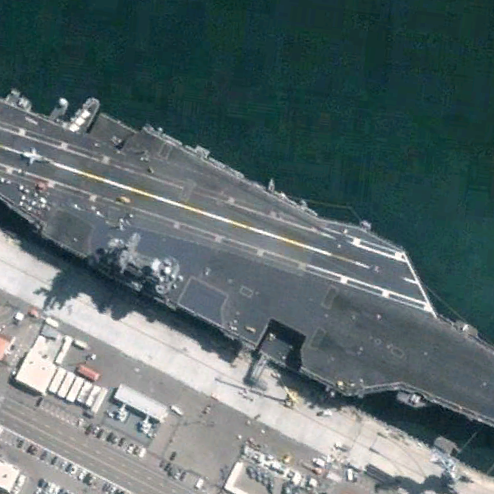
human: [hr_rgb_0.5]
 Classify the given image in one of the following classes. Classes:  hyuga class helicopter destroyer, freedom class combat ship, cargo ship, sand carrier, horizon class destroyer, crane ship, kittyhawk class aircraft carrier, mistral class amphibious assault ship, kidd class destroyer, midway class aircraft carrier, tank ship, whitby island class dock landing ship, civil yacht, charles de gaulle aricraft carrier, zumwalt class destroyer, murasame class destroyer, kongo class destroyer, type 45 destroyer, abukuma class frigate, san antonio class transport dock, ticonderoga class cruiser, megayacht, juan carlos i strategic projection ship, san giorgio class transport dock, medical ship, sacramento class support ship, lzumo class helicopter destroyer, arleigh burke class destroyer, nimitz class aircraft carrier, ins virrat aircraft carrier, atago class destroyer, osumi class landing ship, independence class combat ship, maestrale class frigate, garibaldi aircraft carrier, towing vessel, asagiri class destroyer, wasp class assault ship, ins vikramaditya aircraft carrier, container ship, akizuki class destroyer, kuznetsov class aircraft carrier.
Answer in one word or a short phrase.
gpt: Nimitz class aircraft carrier